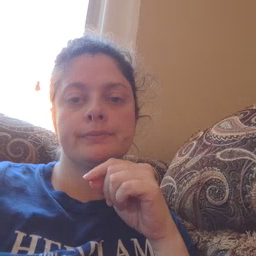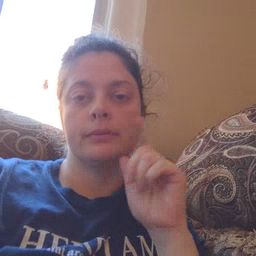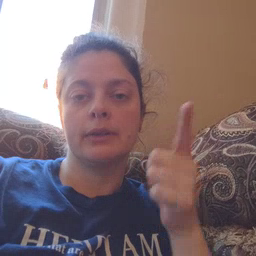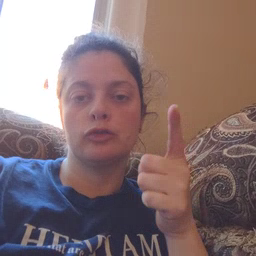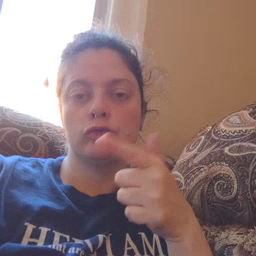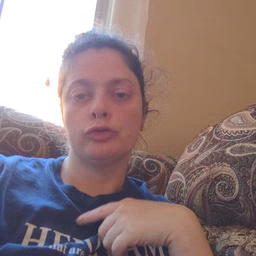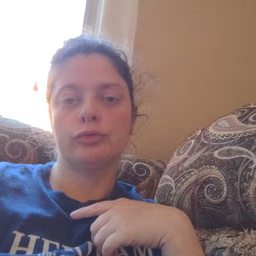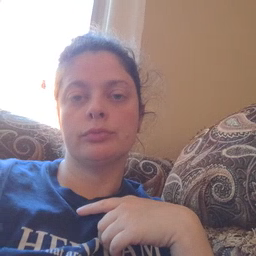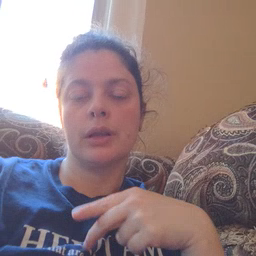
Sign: later